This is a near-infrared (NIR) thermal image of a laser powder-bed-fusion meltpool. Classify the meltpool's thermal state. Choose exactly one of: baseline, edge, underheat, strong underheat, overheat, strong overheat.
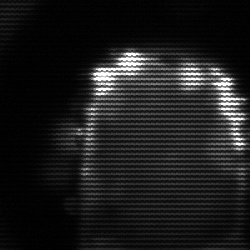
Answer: baseline